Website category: university
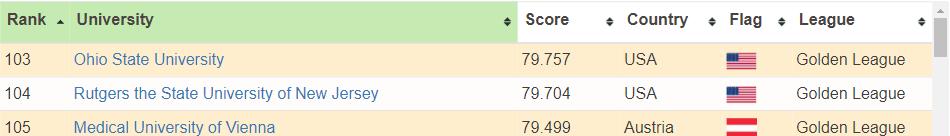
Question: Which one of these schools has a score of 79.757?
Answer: Ohio State University

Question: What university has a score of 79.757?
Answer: Ohio State University

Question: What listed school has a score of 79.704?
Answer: Rutgers the State University of New Jersey

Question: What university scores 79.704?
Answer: Rutgers the State University of New Jersey

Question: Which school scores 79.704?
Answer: Rutgers the State University of New Jersey

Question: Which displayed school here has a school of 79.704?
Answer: Rutgers the State University of New Jersey

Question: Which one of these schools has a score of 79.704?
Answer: Rutgers the State University of New Jersey

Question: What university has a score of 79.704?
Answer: Rutgers the State University of New Jersey

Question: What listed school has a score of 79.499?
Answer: Medical University of Vienna

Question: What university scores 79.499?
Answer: Medical University of Vienna

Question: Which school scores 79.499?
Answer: Medical University of Vienna

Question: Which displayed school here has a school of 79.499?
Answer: Medical University of Vienna

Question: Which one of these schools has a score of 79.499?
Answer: Medical University of Vienna

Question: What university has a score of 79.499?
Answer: Medical University of Vienna

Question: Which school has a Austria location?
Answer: Medical University of Vienna

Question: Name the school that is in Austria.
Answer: Medical University of Vienna

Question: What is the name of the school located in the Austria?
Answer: Medical University of Vienna

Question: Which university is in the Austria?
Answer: Medical University of Vienna

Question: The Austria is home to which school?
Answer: Medical University of Vienna

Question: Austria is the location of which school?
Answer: Medical University of Vienna